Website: home-depot
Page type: customer-info-address
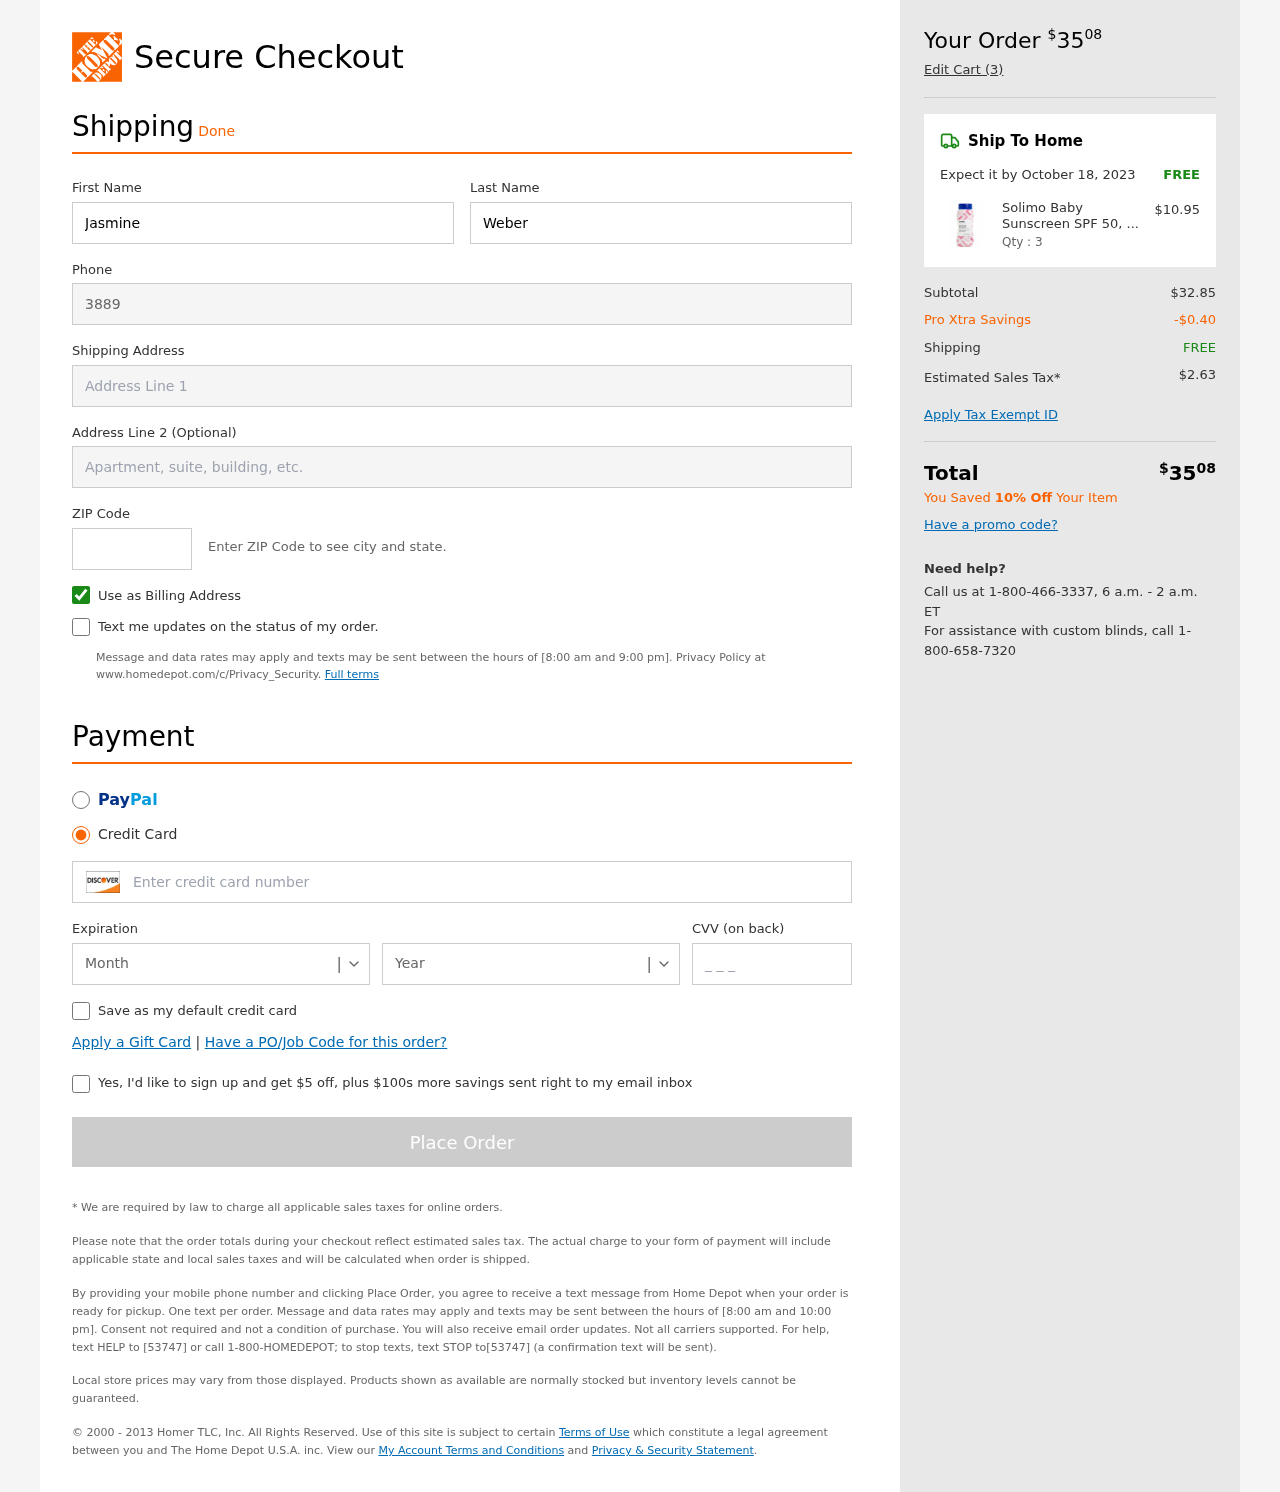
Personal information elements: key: PII_CARD_CVV
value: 697
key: PII_CARD_EXPIRY_MONTH
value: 02
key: PII_CARD_EXPIRY_YEAR
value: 30
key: PII_CARD_NUMBER
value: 6549 0234 9409 6271
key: PII_FIRSTNAME
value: Jasmine
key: PII_LASTNAME
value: Weber
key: PII_PHONE
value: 3889703657
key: PII_POSTCODE
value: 49762
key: PII_STREET
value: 3728 Walker Locks
Product elements: key: PRODUCT1_NAME
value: Solimo Baby Sunscreen SPF 50, 8 Fluid Ounce
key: PRODUCT1_PRICE
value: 10.95
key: PRODUCT1_QUANTITY
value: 3
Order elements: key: ORDER_TOTAL
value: $3508
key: ORDER_NUM_ITEMS
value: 3
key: ORDER_DELIVERY_DATE
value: October 18, 2023
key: ORDER_SHIPPING_COST
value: FREE
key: ORDER_SUBTOTAL
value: $32.85
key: ORDER_DISCOUNT
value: -$0.40
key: ORDER_SHIPPING_COST2
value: FREE
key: ORDER_TAX
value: $2.63
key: ORDER_TOTAL2
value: $3508
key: ORDER_SAVINGS_MESSAGE
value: You Saved 10% Off Your Item